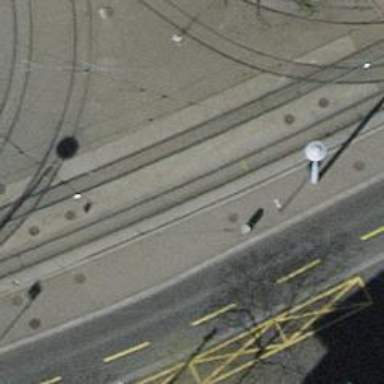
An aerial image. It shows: Paved service road with separate sidewalk and embedded tram rails.